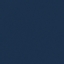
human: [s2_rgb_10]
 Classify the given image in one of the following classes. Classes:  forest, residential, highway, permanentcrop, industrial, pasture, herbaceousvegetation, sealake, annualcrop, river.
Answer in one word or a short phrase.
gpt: SeaLake